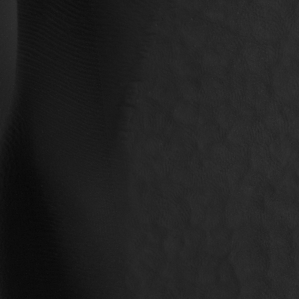
Label: non_frost